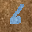
Label: 6